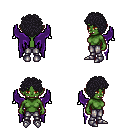
a pixel art fantasy rpg character, female body template, orc, green skin, purple wings, metal pants, raven curly afro hairstyle, metal boots, four views (front, back, left, right), 2x2 character sprite sheet, small pixel art, hard edges, no anti-aliasing